Question: im using appserver and i want to link style.css
'''
.header {
height: "40px";
background-color: "red"
}
'''
in my index.php
'''
<html>
<head>
<META HTTP-EQUIV="Content-language" CONTENT="ar">
<link rel="shortcut icon" href="img/favicon.ico"/>
<link rel="stylesheet" type="text/css" href="CSS/style.css"/>
<title>bm llsyrt | tbD` ynm knt</title>
</head>
<body>
<div class="header">
</div>
</body>
</html>
'''
but it didnt work i dont know why can someone help me

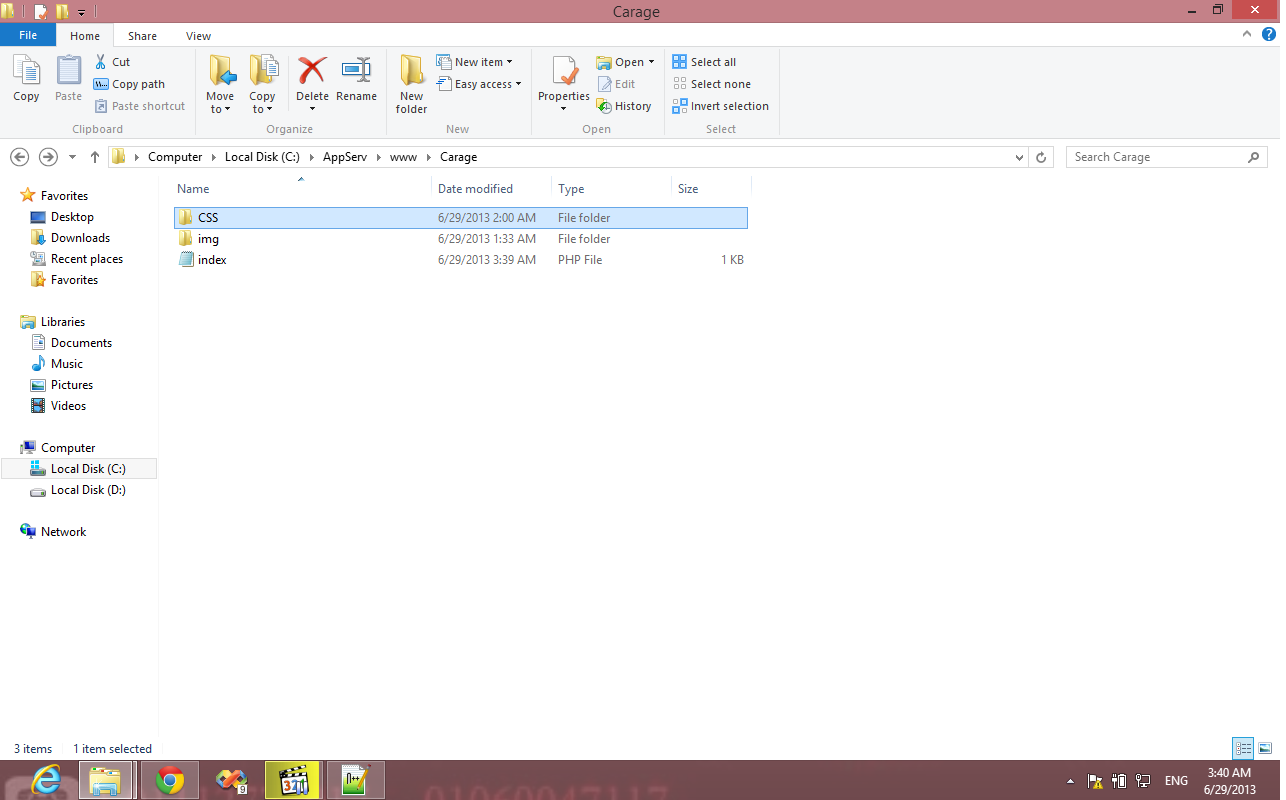
Answer: Obviously your CSS is incorrect,
'''
.header {
height: "40px";
background-color: "red"
}
'''
Noticing the in your values, which are invalid in CSS syntax. It should be,
'''
.header {
height: 40px;
background-color: red;
}
'''
After reviewing your code, there is no other coding errors. But your have serious errors with your file encodings.
index.php was encoded in UTF-16LE, and your didn't declare your charset in the '<head>' section nor the BOM (neither does your css file, which is encoded in UTF-8). So the browser guesses the resource files are also encoded in UTF-16LE, which read two bytes as one character. So your CSS became totally meaningless to the CSS parser, as it reads 'Er Zao Ke +Ren Xuan Kuai Mi ++Man Zheng Mu Jun Ao Geng Hong Gu "Qiao '.
So the fix is pretty straight forward,
1. Add charset declaration at the begining of your <head>
2. Save your index.php as UTF-8 encoding or add charset="utf-8" to <link>.